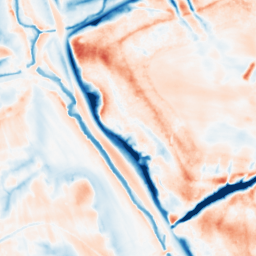
Category: multiscale
Decomposition family: dog_multiscale
Decomposition parameters: sigma_ratio: 1.6
n_scales: 6
base_sigma: 0.5
Upsampling method: bilinear
Upsampling parameters: scale: 2
Upsampling scale: 2